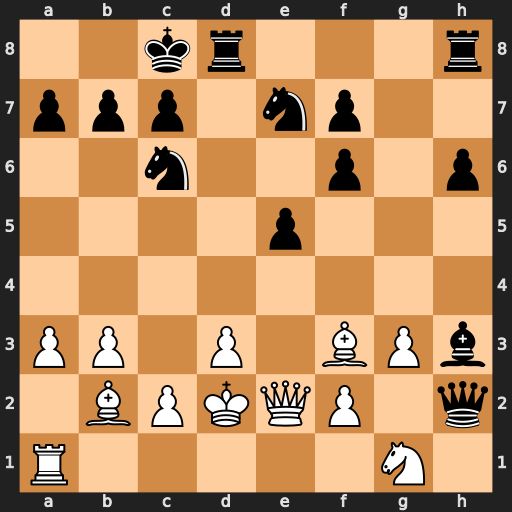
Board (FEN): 2kr3r/ppp1np2/2n2p1p/4p3/8/PP1P1BPb/1BPKQP1q/R5N1
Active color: w
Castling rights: -
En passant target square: -
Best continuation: Nxh3 Qxh3 Bg4+ Qxg4 Qxg4+